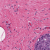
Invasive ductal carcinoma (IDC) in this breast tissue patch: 0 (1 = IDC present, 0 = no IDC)